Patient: sex M, age 57
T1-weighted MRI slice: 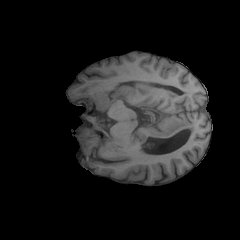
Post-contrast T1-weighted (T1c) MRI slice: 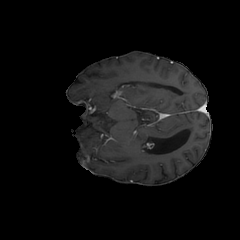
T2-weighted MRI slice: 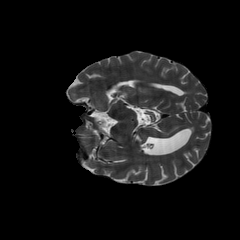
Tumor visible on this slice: no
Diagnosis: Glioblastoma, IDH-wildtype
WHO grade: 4